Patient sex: F
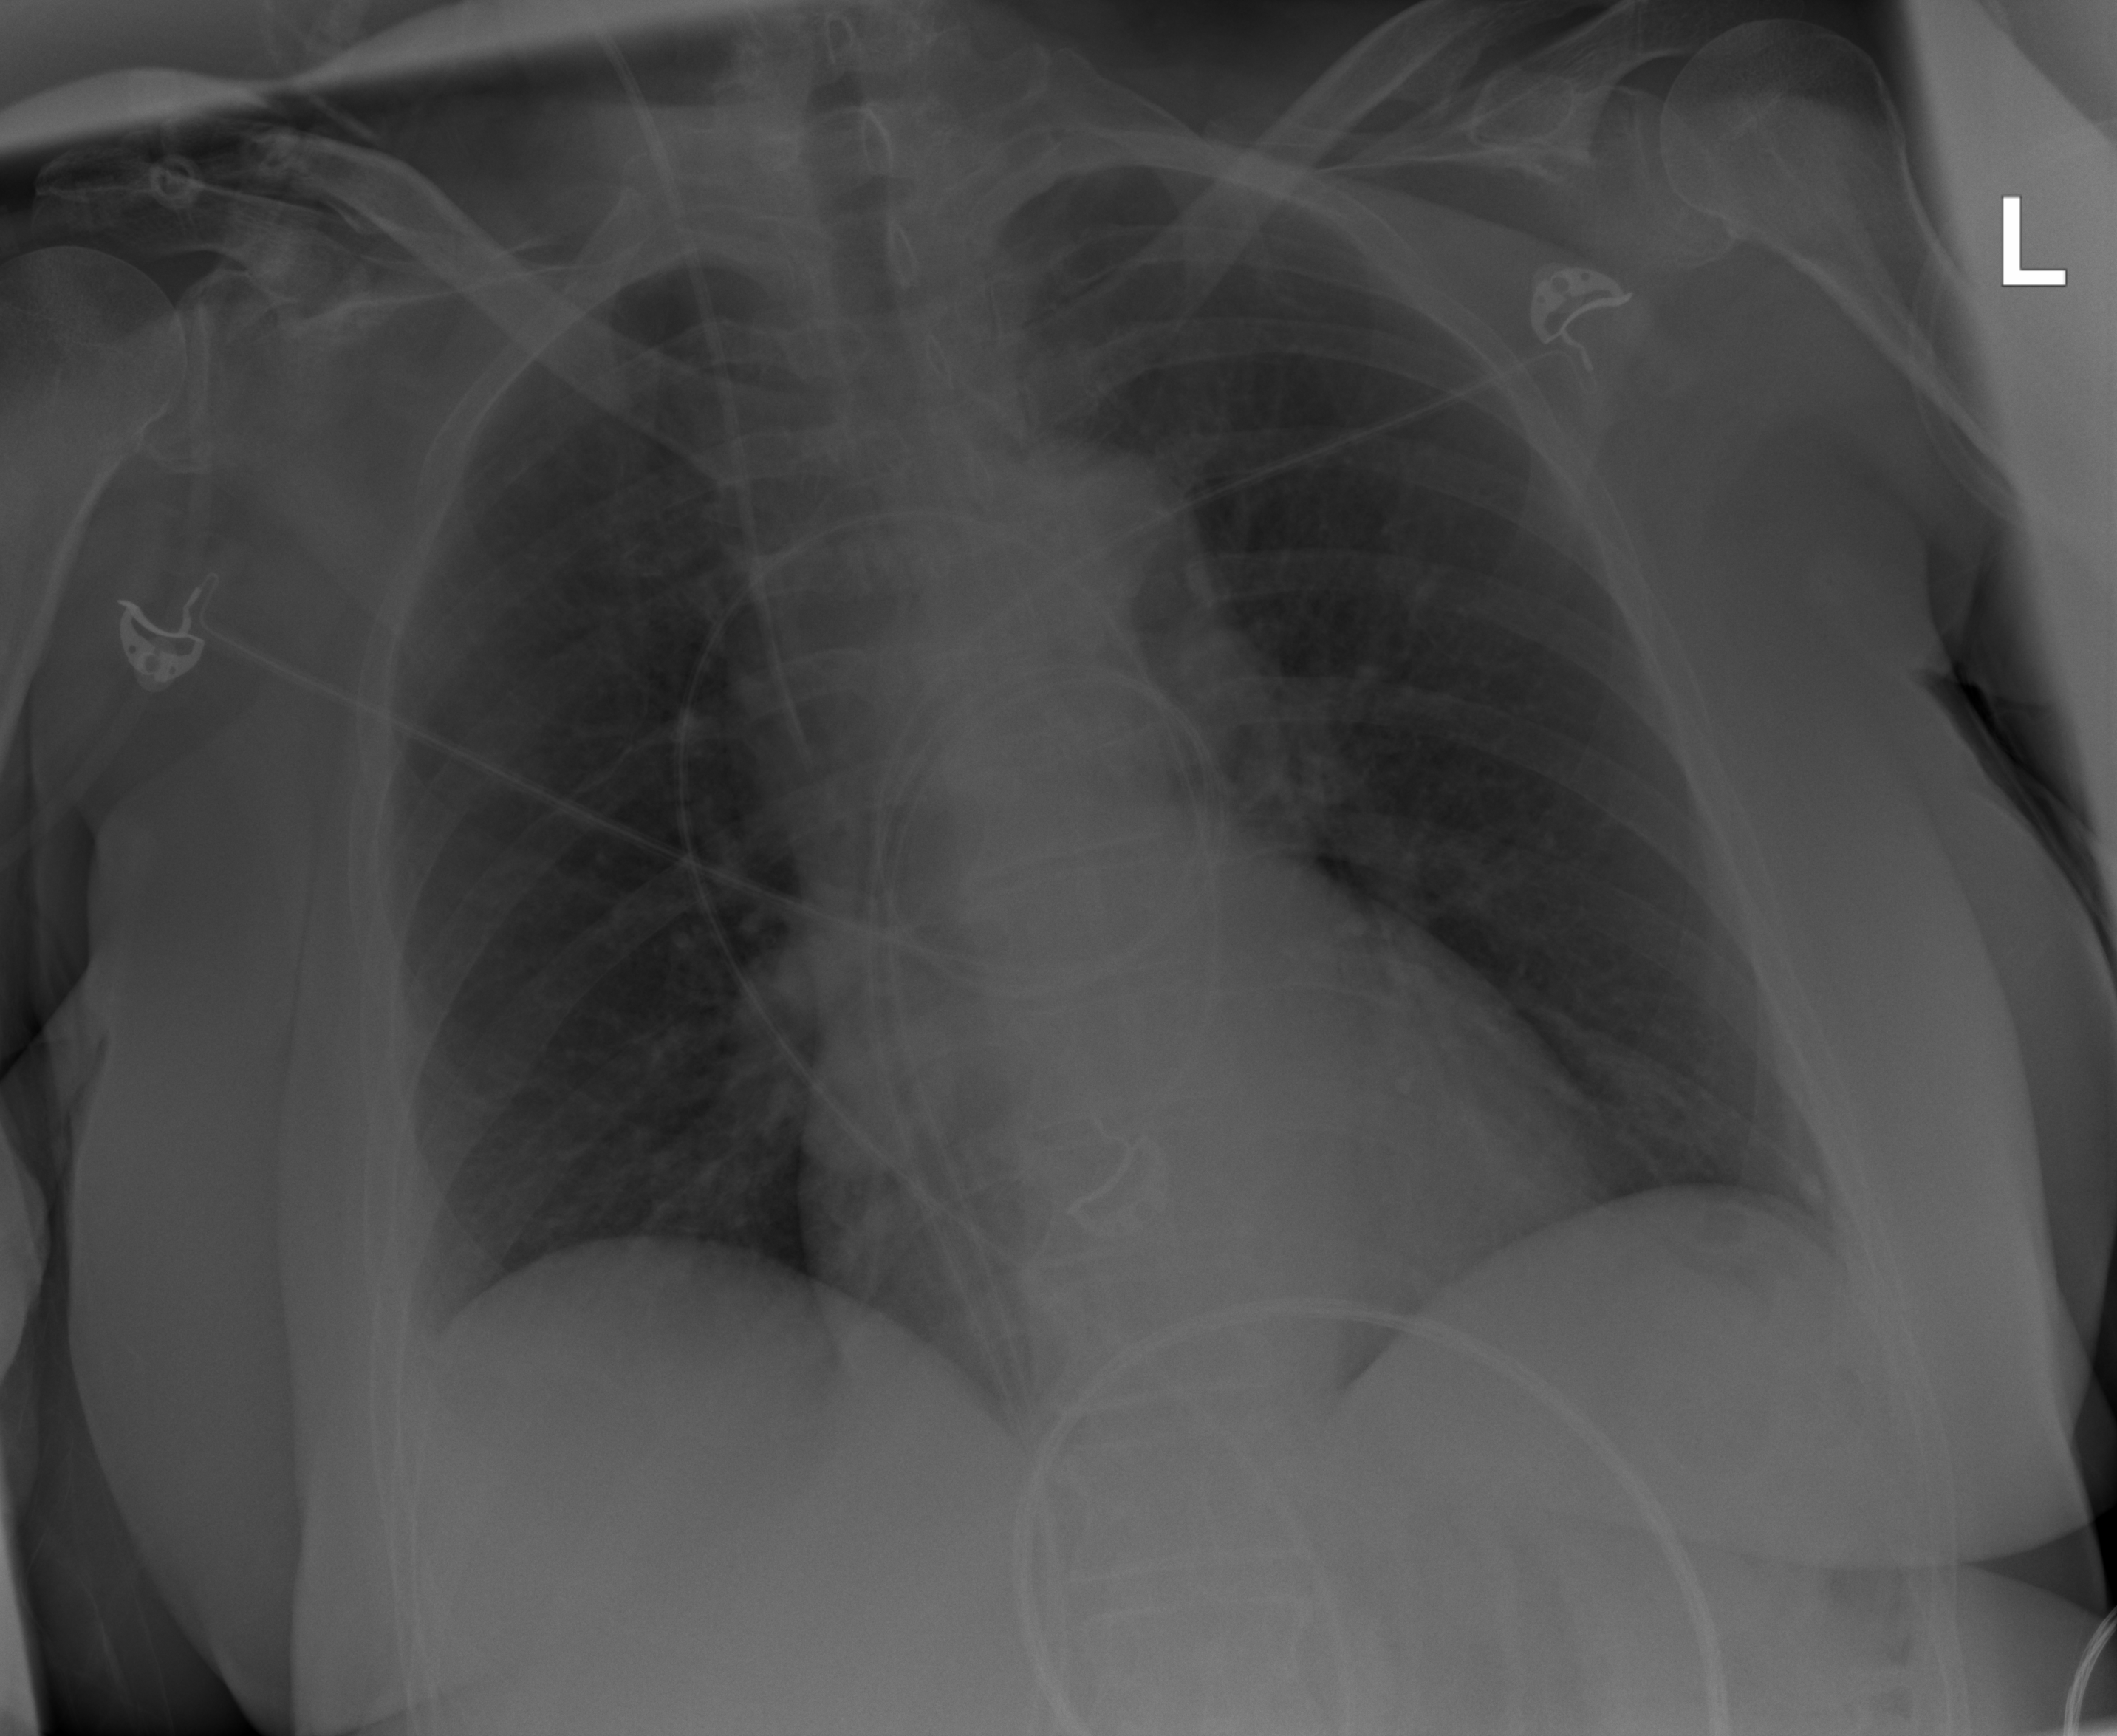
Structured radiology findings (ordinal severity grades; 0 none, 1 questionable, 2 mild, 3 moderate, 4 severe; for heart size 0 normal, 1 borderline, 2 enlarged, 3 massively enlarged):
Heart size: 0
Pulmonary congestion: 0
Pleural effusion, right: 0
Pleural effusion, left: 0
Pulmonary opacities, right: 0
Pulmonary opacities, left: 0
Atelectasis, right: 0
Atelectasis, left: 2